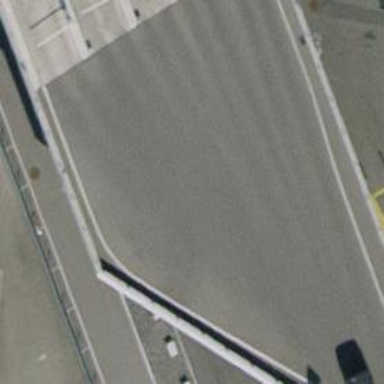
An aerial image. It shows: Lift gate barrier.